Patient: sex M, age 33
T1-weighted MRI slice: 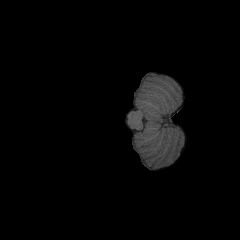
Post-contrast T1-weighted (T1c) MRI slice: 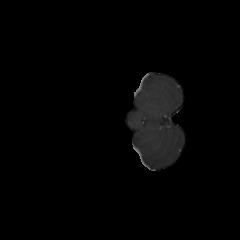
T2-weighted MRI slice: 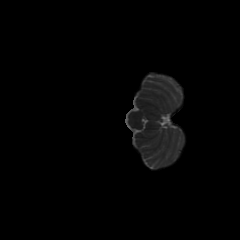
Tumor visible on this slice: no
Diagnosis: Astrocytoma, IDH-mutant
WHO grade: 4